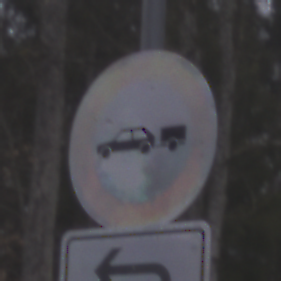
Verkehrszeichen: VerbotPersonenkraftwagenMitAnhaenger
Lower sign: RichtungsangabeDurchPfeile2
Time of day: Midday
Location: Outdoor (Nature)
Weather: Overcast
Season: Autumn
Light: Natural